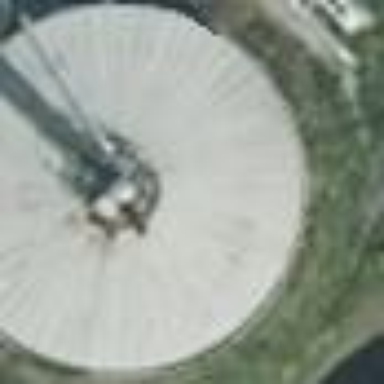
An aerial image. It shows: Storage tank that is man-made.